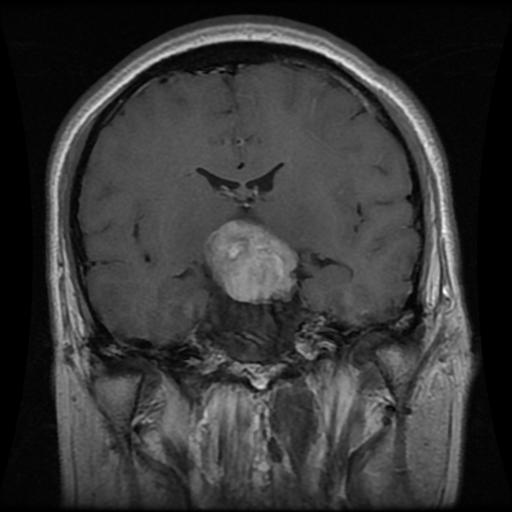
Label: pituitary